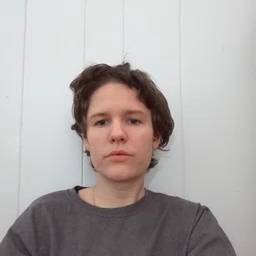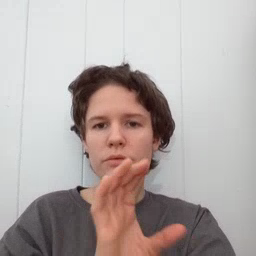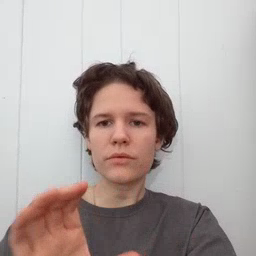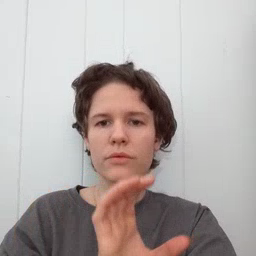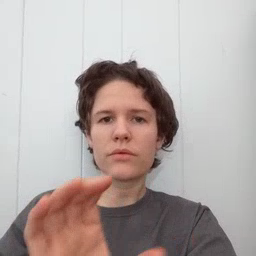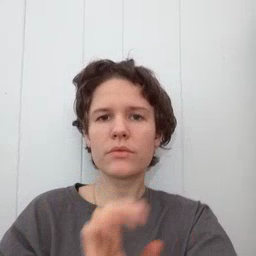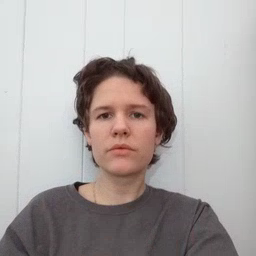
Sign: chocolate